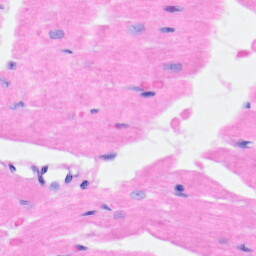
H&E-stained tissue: Heart